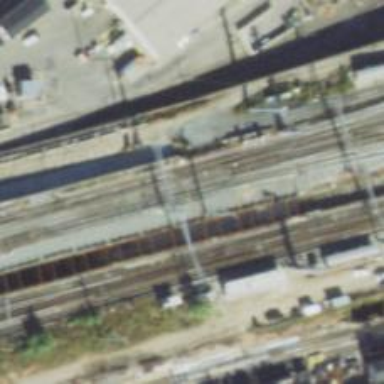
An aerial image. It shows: Railway track with contact lines for electrification.